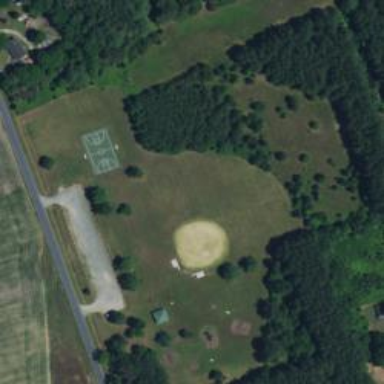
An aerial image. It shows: Baseball pitch for leisure and sports activities.